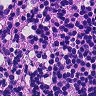
Metastatic tissue present: no